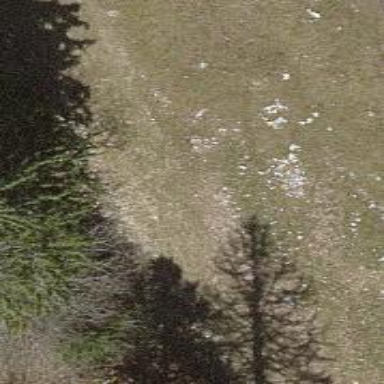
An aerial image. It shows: Ground path.